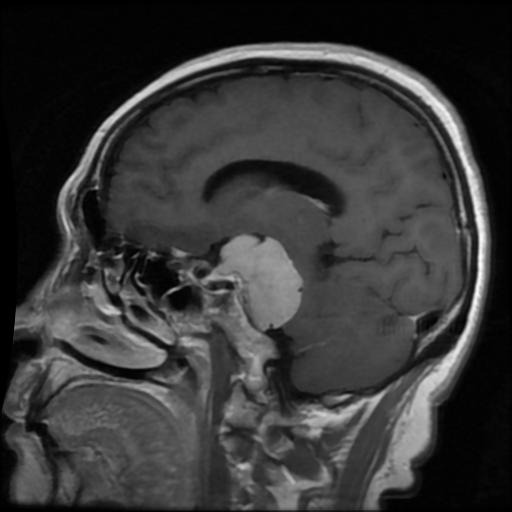
Label: meningioma